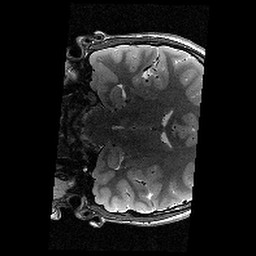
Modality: T2w
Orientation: coronal
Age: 12
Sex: male
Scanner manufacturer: siemens
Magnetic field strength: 3 T
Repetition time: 9.23 s
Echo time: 0.067 s